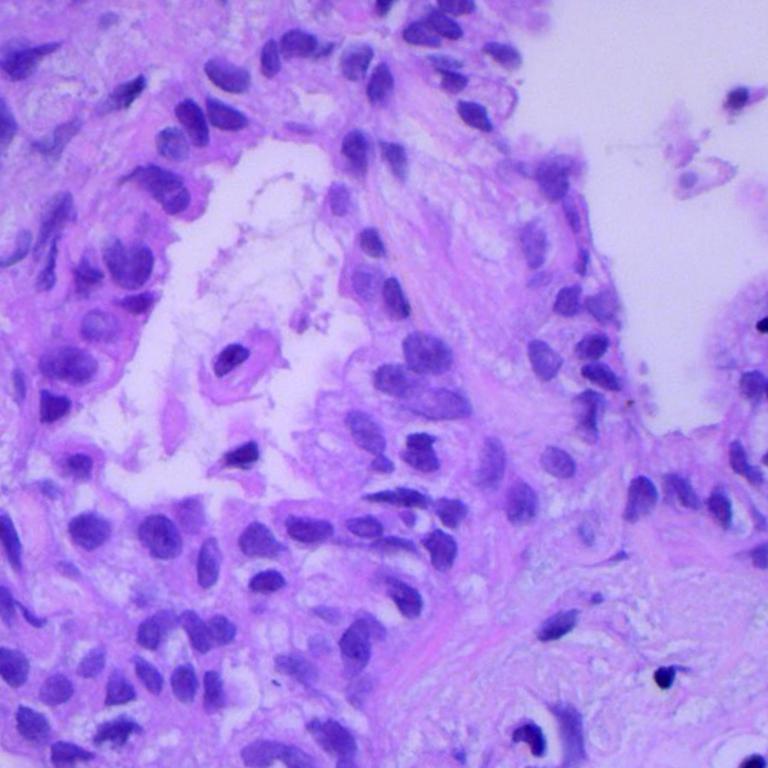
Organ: lung
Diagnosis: adenocarcinomas